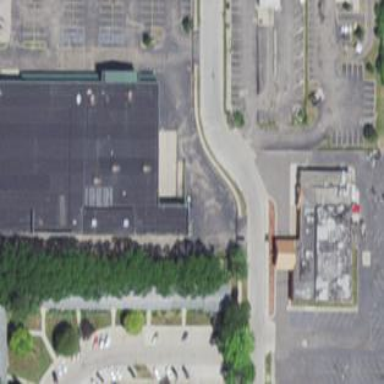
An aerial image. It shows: Retail building.